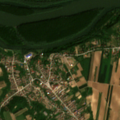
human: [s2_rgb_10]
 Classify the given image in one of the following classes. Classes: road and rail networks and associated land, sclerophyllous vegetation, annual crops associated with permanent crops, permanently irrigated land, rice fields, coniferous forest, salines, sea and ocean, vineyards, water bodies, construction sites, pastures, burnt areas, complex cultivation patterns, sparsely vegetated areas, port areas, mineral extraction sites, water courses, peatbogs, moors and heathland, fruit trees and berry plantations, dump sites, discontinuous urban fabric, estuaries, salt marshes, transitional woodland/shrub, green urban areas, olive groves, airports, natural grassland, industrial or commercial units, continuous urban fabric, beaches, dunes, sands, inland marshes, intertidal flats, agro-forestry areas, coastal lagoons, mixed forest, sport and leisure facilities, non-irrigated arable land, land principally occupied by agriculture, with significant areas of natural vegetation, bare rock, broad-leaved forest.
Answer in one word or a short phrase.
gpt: discontinuous urban fabric, non-irrigated arable land, complex cultivation patterns, land principally occupied by agriculture, with significant areas of natural vegetation, transitional woodland/shrub, water courses